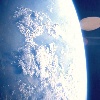
Label: cloud